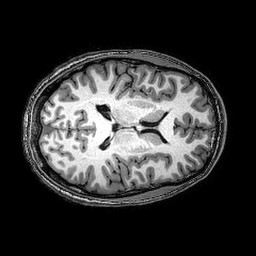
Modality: T1w
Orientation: axial
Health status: healthy
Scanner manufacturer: philips
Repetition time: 0.008178 s
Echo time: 0.00375 s